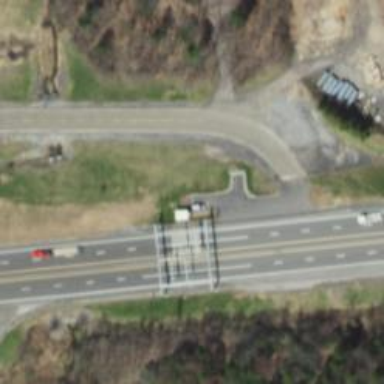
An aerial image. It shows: Toll gantry on the road.